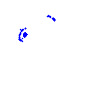
Particle: pion